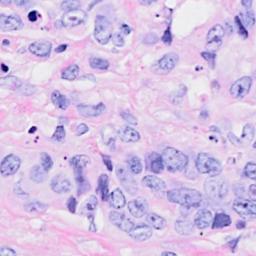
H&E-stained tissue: Breast